Question: I'm creating a C# T4 template to scaffold some classes based on .edmx file, so far so good. What I now need though, is a way to access the name of the columns it connects in the database, through a <URL>.
I realized, not long ago, that you can access this information in the .edmx visual designer, under mapping details for an specific NavigationProperty:

So basically, if in the T4 template; I already have an instance of the NavigationProperty I want... How can I get the names of the fields it connects? ('WeatherOnMondays' in this case)
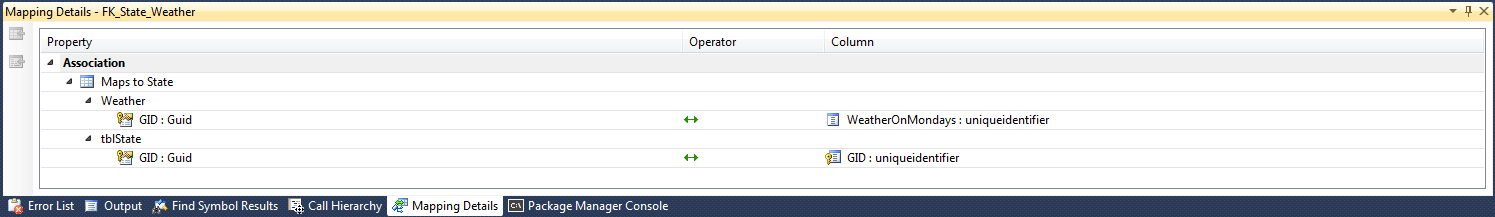
Answer: Answers from: <URL>
2 ways of achieving this:
'''
// Obtain a reference to the navigation property you are interested in
var navProp = GetNavigationProperty();
// Load the metadata workspace
MetadataWorkspace metadataWorkspace = null;
bool allMetadataLoaded =loader.TryLoadAllMetadata(inputFile, out metadataWorkspace);
// Get the association type from the storage model
var association = metadataWorkspace
.GetItems<AssociationType>(DataSpace.SSpace)
.Single(a => a.Name == navProp.RelationshipType.Name)
// Then look at the referential constraints
var toColumns = String.Join(",",
association.ReferentialConstraints.SelectMany(rc => rc.ToProperties));
var fromColumns = String.Join(",",
association.ReferentialConstraints.SelectMany(rc => rc.FromProperties));
'''
2nd approach:
'''
NavigationProperty[] foreignKeys = entity.NavigationProperties
.Where(np => np.DeclaringType == entity &&
((AssociationType)np.RelationshipType).IsForeignKey).ToArray();
foreach (NavigationProperty foreignKey in foreignKeys)
{
foreach(var rc in GetSourceSchemaTypes<AssociationType>()
.Single(x => x.Name == foreignKey.RelationshipType.Name)
.ReferentialConstraints)
{
foreach(var tp in rc.ToProperties)
WriteLine(tp.Name);
foreach(var fp in rc.FromProperties)
WriteLine(fp.Name);
}
}
'''